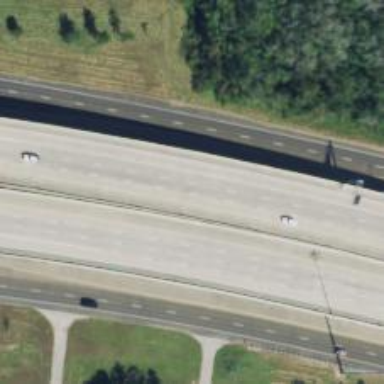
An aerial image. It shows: Motorway junction.